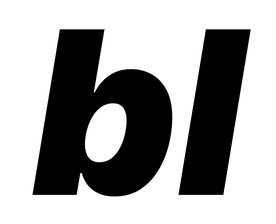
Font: Inter-Italic_Black_Italic